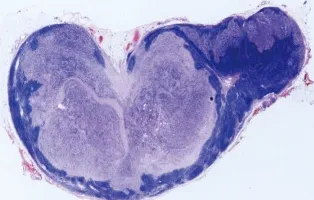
Morphological characteristics of the lipoblastic nerve sheath tumor. (A) The vestigial peripheral lymph node tissue underwent compression from a multinodular tumor (HEx20).
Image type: pathology (h&e)